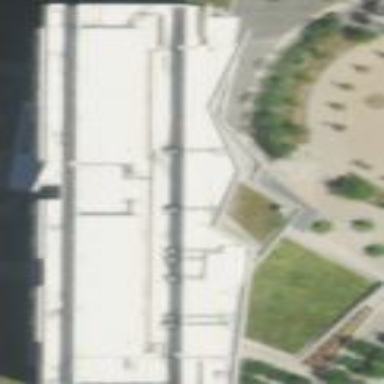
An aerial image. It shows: Civic building that serves as courthouse.